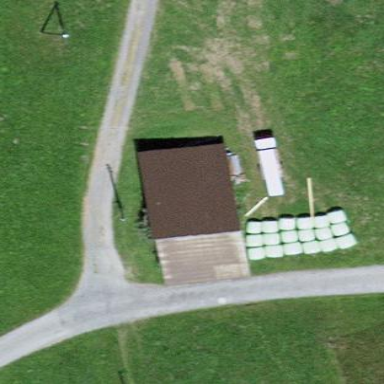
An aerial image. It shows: Barn.